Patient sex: M
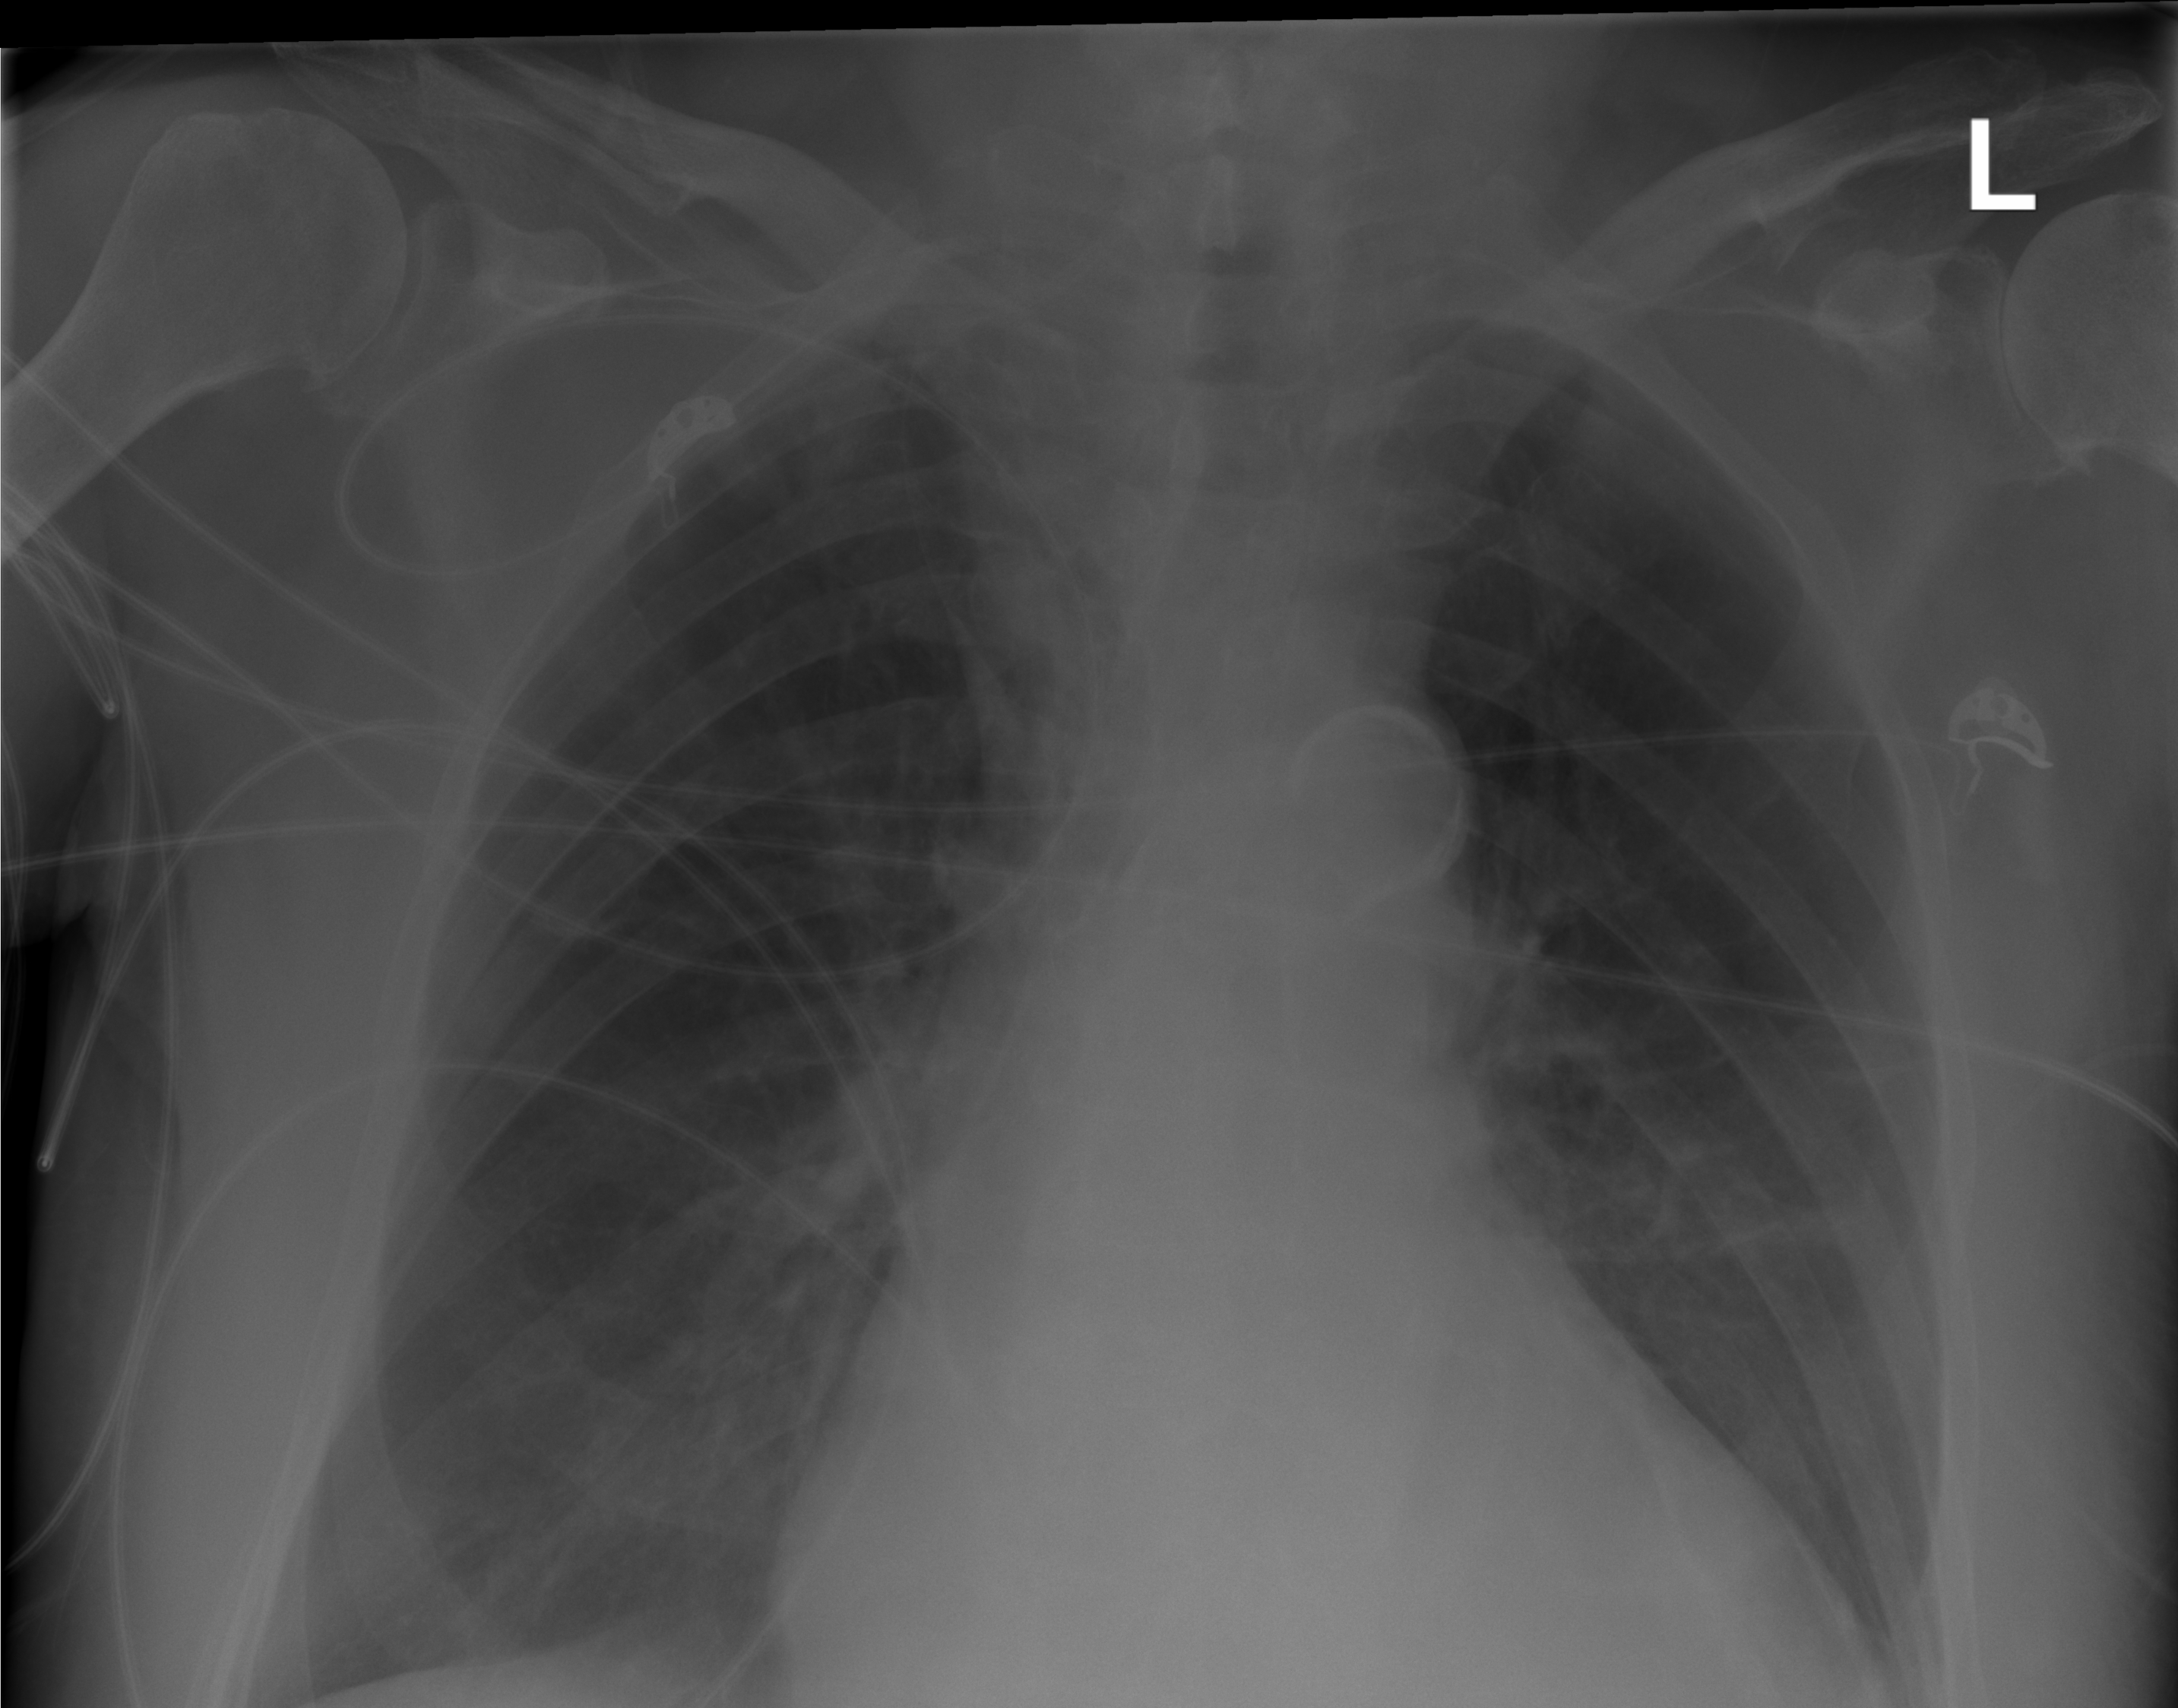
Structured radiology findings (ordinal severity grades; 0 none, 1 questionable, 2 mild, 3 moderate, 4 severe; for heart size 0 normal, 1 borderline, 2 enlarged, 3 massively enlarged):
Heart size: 2
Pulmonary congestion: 0
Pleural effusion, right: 0
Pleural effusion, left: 0
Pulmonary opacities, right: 0
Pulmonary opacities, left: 0
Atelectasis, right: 1
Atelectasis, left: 0